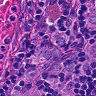
Metastatic tissue present: yes